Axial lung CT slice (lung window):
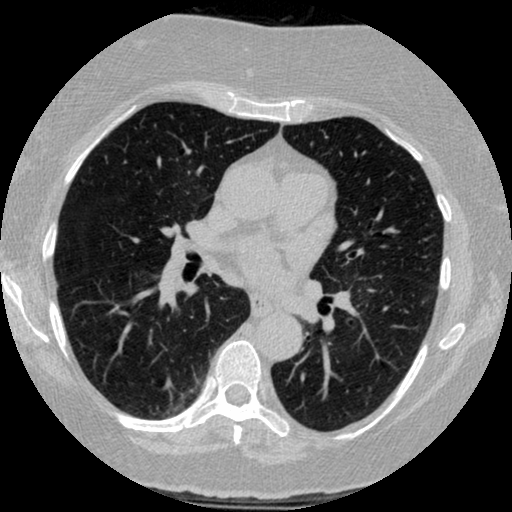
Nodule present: no